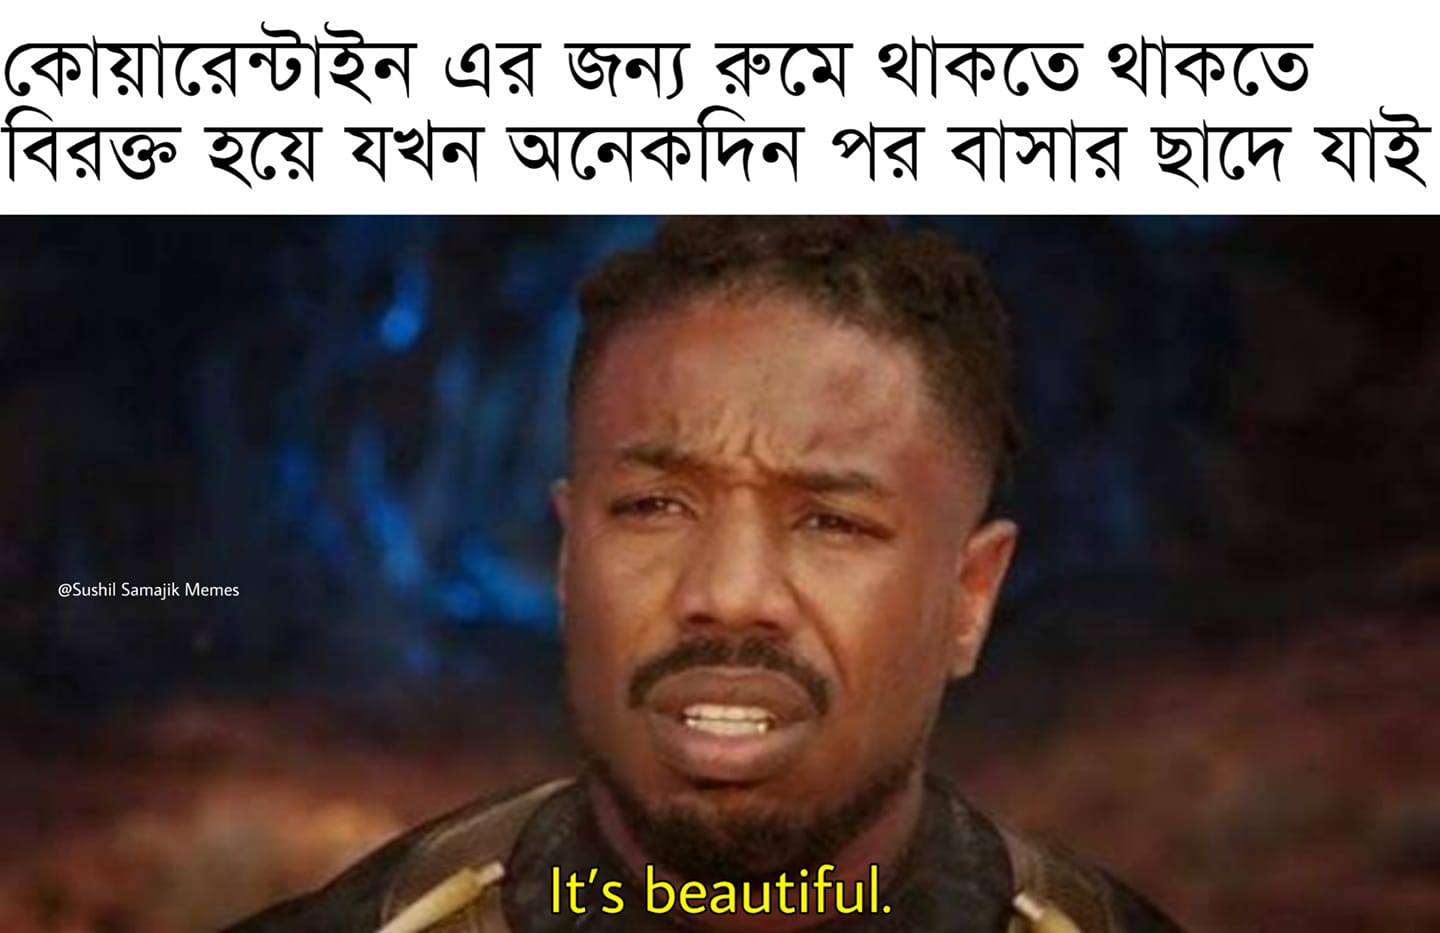
Caption: কোয়ারেন্টাইন এর জন্য রুমে থাকতে থাকতে বিরক্ত হয়ে যখন অনেকদিন পর বাসার ছাদে যাই       It's beautiful
Label: non-hate